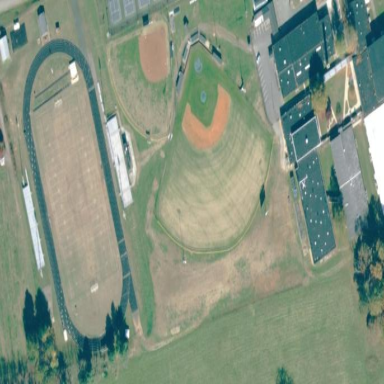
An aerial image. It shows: Baseball pitch for leisure land.